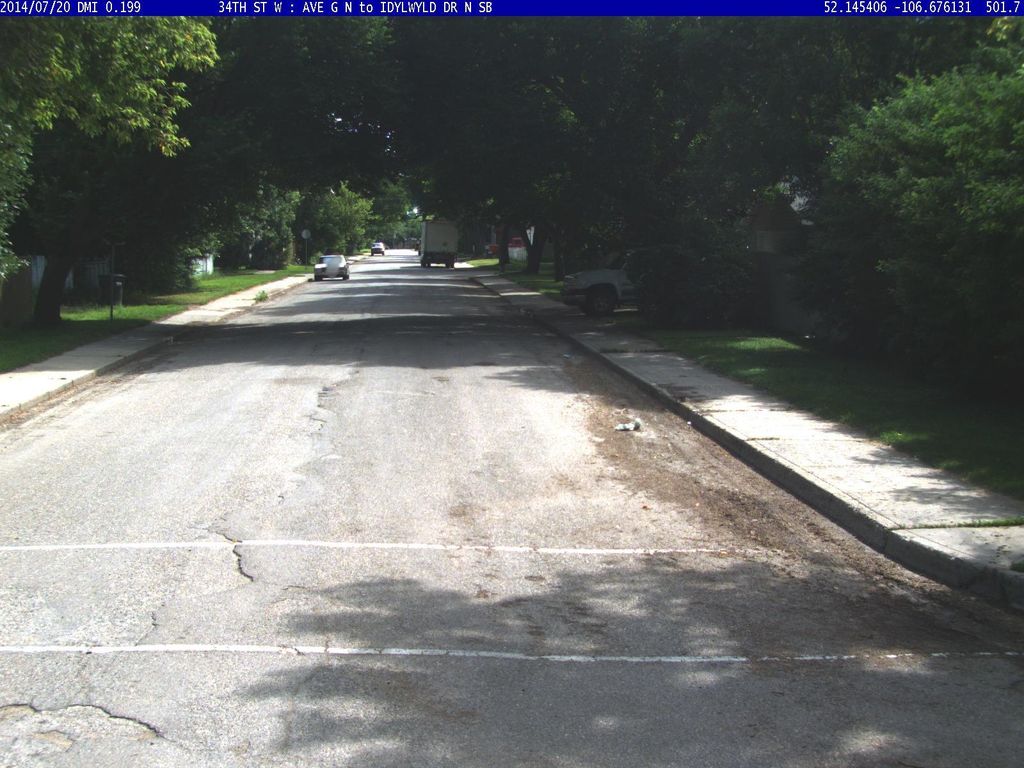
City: saskatoon